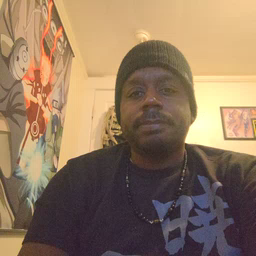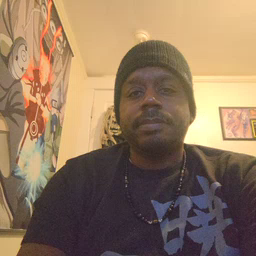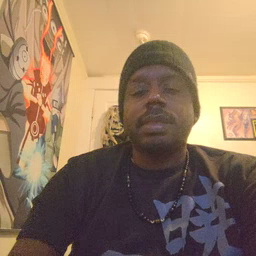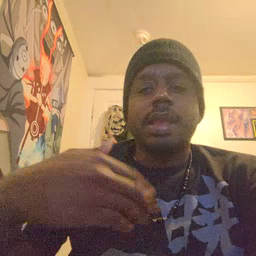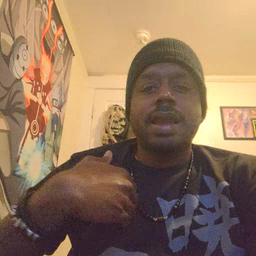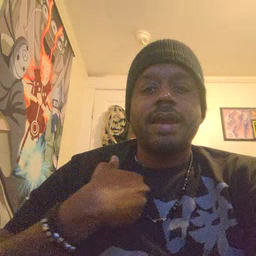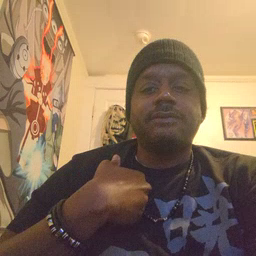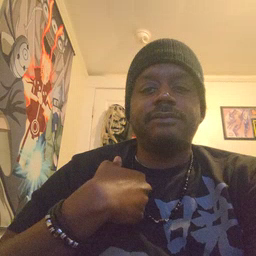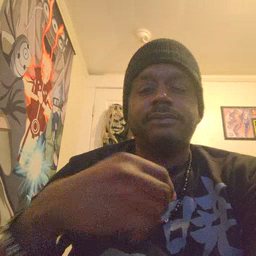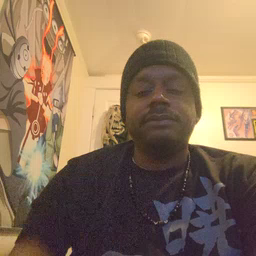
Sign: have